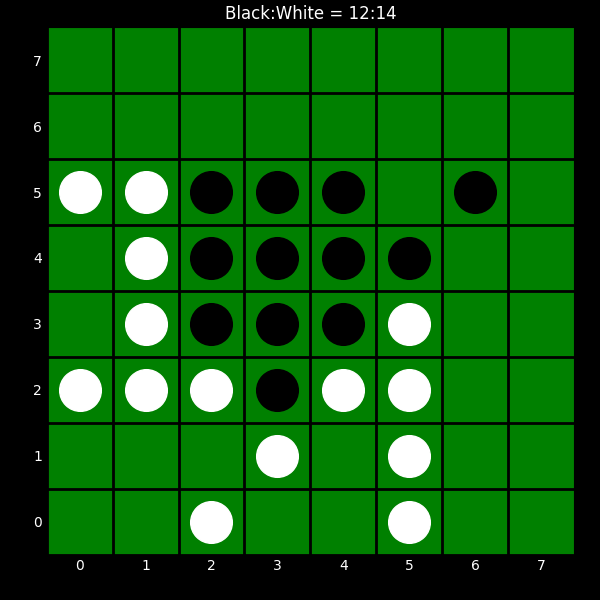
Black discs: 12
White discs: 14